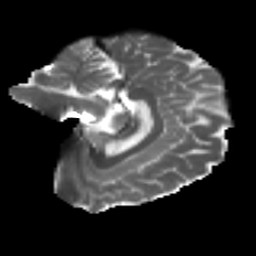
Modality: T2w
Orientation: sagittal
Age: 52
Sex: female
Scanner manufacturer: ge
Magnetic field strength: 3 T
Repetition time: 7.8 s
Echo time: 0.0606 s